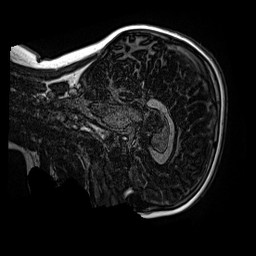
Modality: MP2RAGE
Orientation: sagittal
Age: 9
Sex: male
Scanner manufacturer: siemens
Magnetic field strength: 3 T
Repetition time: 4 s
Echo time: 0.00299 s